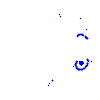
Particle: electron